Aerial crown-view tile of a tropical tree (Barro Colorado Island, Panama), acquired 20240611:
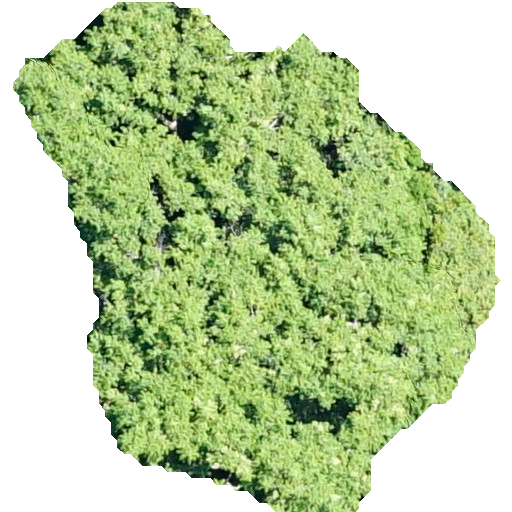
Species: Spondias radlkoferi
GBIF accepted scientific name: Spondias radlkoferi
Crown area: 253.864 m²